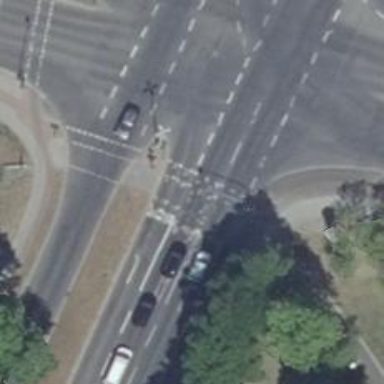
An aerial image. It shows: Road with traffic signals.